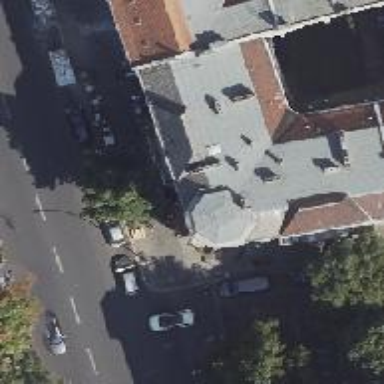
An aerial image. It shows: Pub.